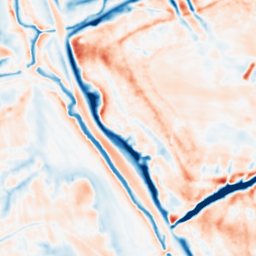
Category: multiscale
Decomposition family: dog_multiscale
Decomposition parameters: sigma_ratio: 1.6
n_scales: 4
base_sigma: 1
Upsampling method: quintic
Upsampling parameters: scale: 4
Upsampling scale: 4